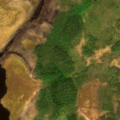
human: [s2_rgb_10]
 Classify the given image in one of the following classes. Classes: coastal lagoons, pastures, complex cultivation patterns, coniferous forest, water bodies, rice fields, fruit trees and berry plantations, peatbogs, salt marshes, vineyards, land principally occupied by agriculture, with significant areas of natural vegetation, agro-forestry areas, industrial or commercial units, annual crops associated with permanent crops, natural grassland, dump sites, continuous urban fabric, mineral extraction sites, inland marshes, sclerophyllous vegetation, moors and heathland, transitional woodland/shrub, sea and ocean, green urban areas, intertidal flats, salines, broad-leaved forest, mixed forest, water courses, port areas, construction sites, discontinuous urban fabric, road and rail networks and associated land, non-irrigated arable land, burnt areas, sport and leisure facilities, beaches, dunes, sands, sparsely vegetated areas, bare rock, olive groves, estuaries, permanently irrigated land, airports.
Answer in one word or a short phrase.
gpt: mixed forest, transitional woodland/shrub, peatbogs, water bodies